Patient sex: M
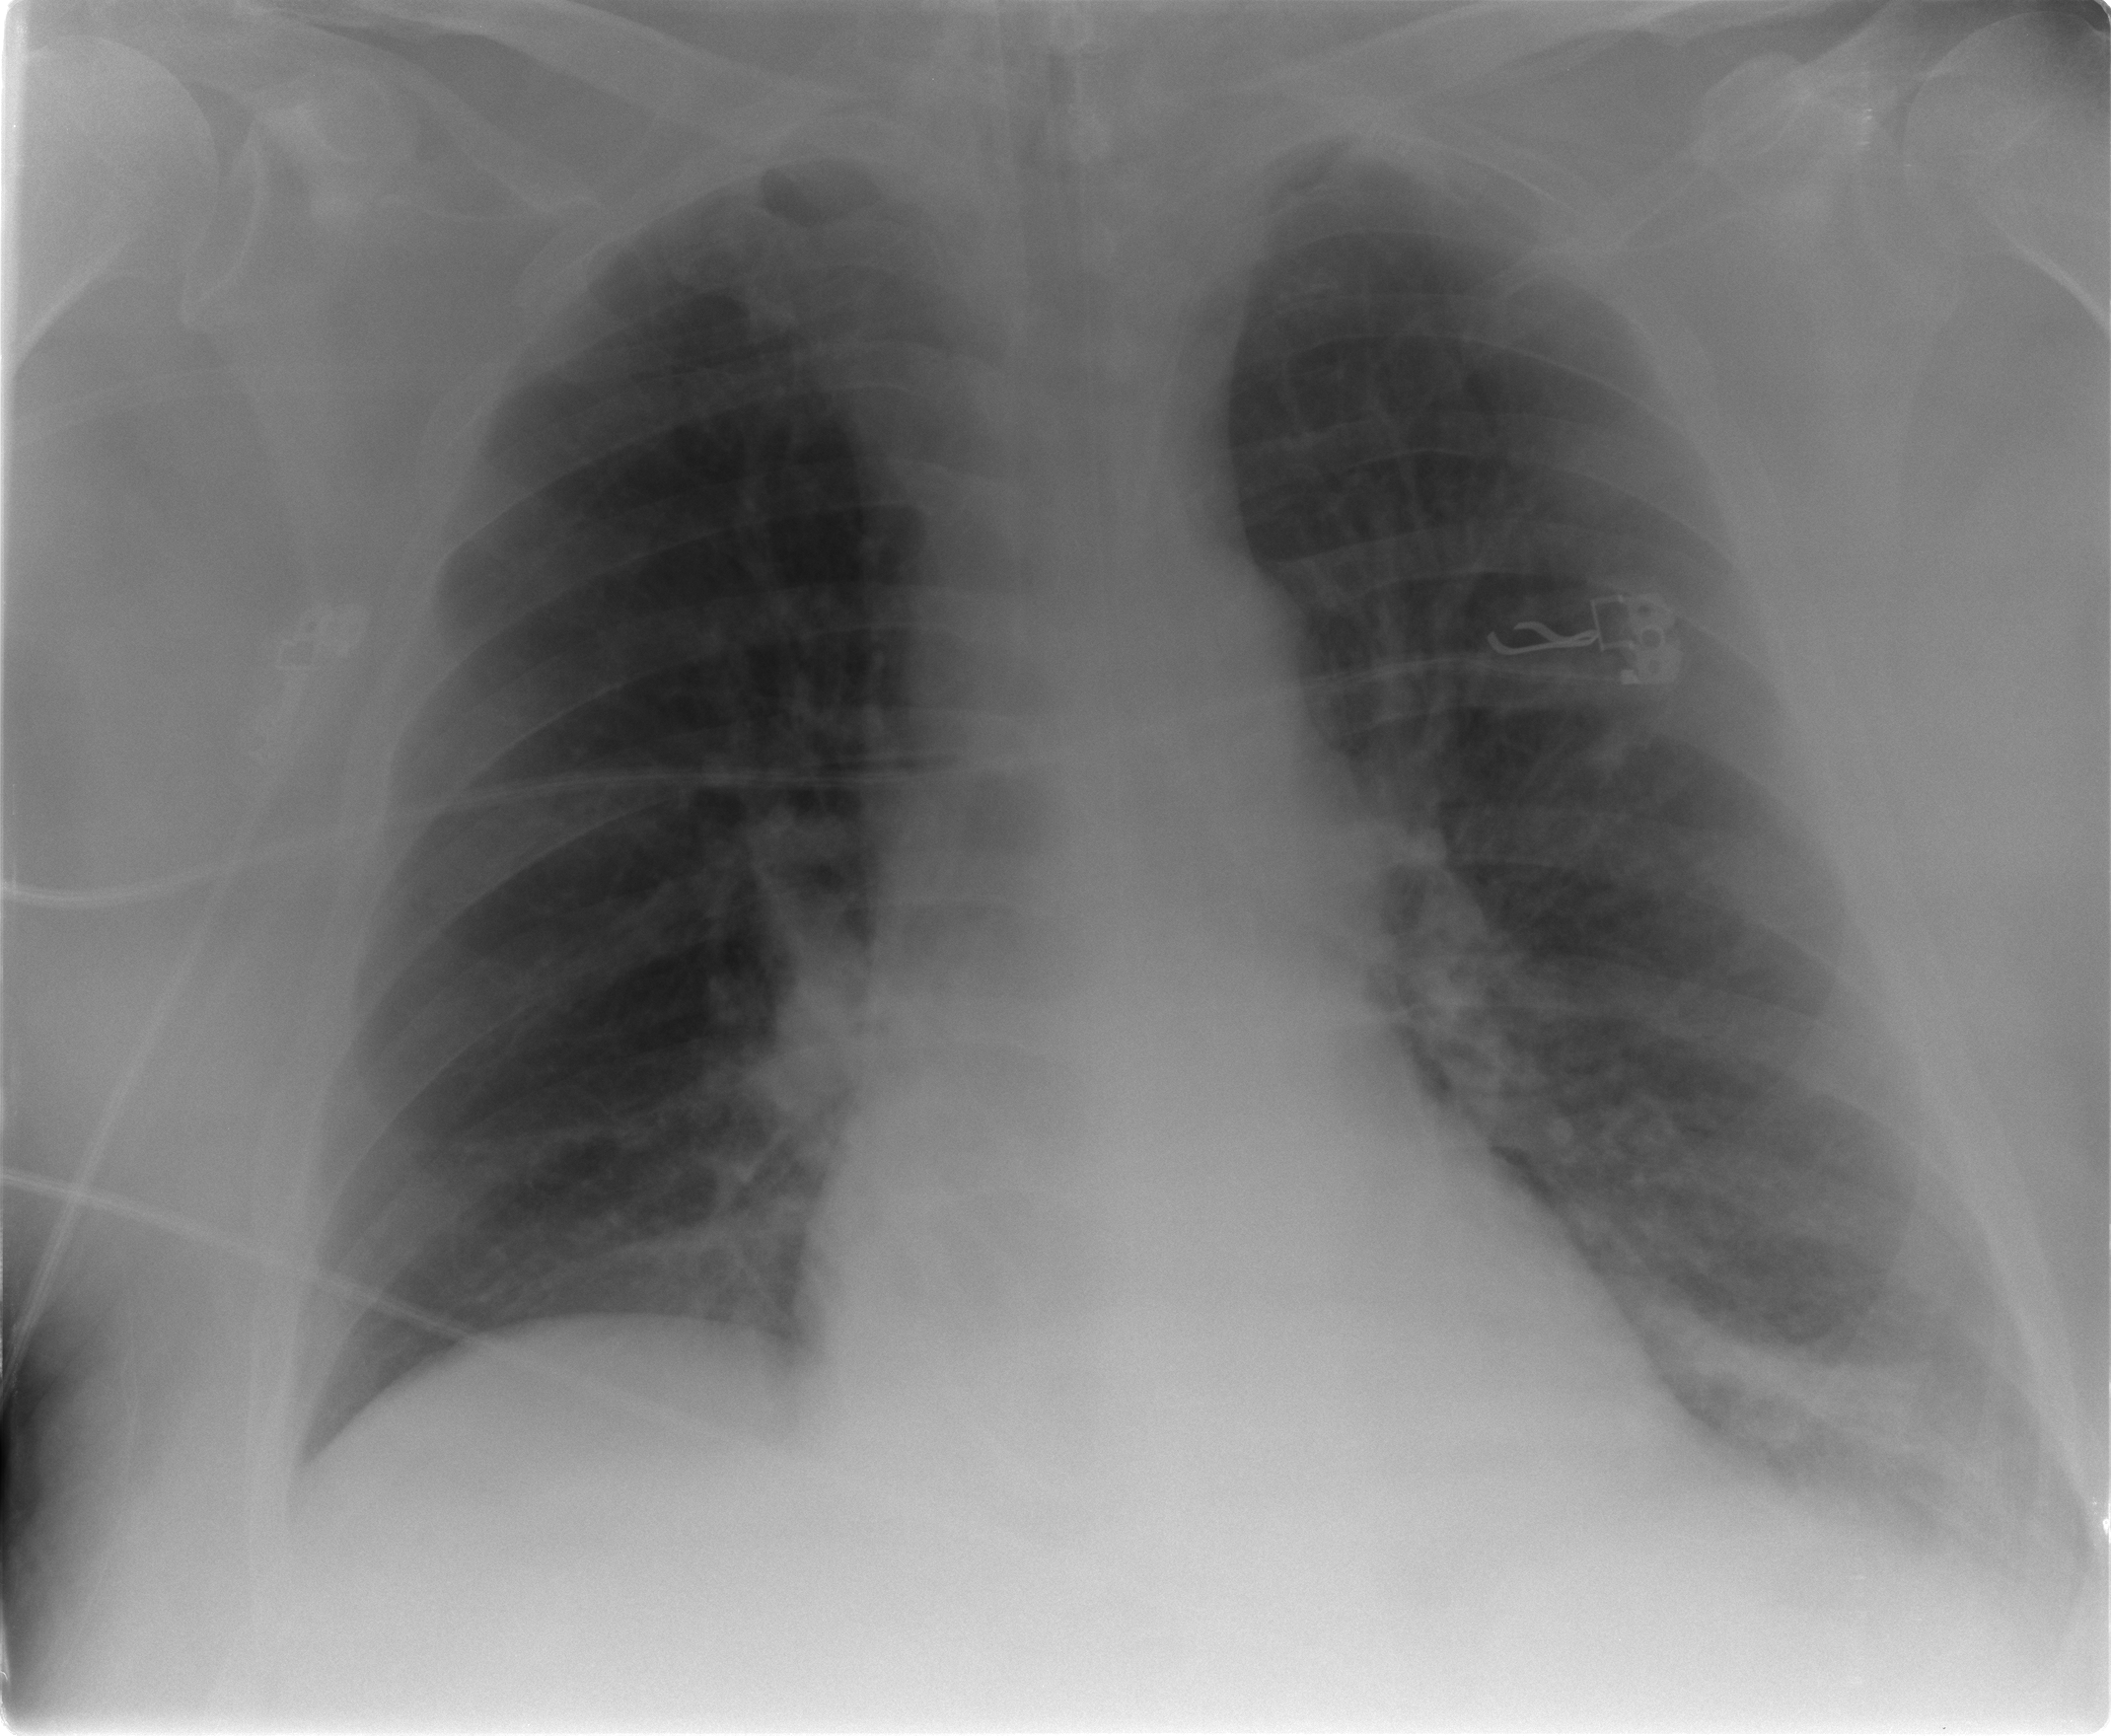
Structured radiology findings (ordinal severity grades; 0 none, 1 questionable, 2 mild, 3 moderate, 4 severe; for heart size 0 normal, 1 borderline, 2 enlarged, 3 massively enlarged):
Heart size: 0
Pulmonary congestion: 2
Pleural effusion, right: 2
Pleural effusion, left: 2
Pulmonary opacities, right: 0
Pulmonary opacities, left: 0
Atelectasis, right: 0
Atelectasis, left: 2